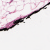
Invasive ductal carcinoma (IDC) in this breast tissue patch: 0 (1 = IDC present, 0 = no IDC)